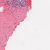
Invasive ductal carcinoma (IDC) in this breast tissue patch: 0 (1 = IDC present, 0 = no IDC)